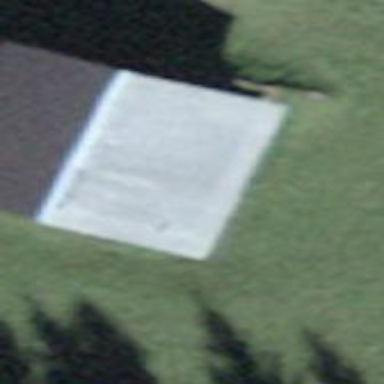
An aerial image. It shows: Barn.